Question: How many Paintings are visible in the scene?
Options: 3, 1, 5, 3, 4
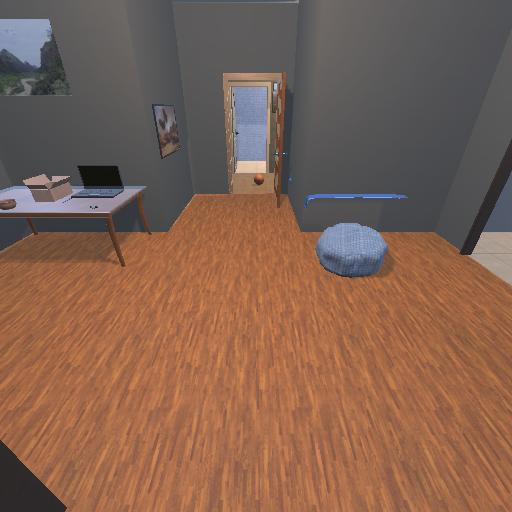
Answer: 3